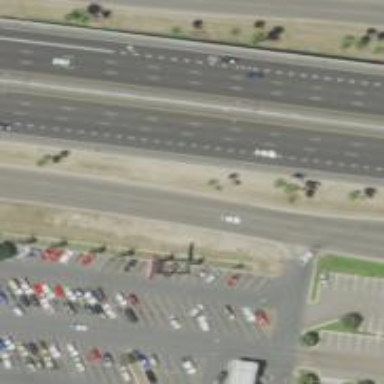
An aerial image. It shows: Secondary road with frontage road.